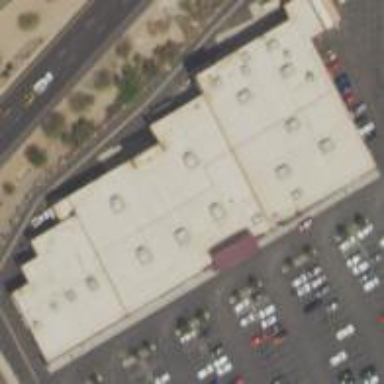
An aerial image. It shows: Mall building.